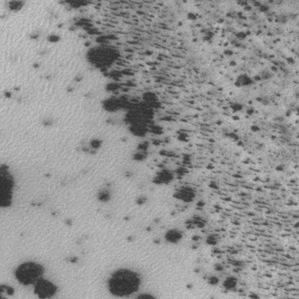
Label: frost